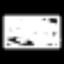
Label: frog